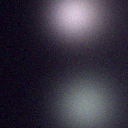
Screen state: off